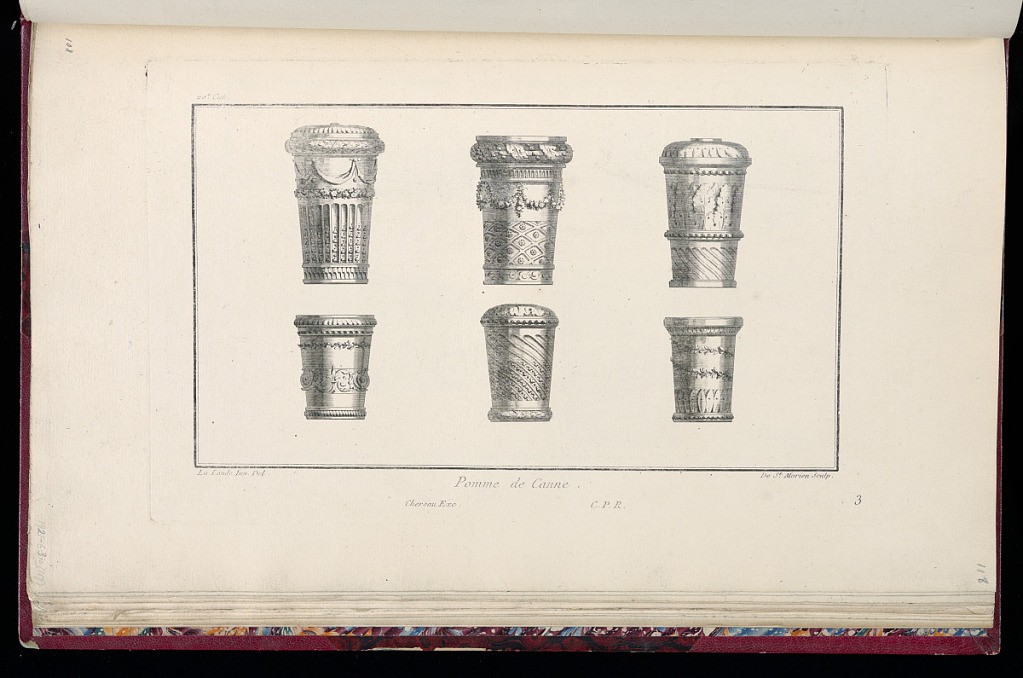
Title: Pomme de Canne
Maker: Richard de Lalonde, French, active 1780–96
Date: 1775-1788
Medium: Etching on off-white laid paper
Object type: Print
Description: Designs for six metal walking stick handles. The handles feature, clockwise from top left, gadrooning, bound leaf, drapery, garland, fluting with decorated channels; and wave band; ribbon twist with acanthus leaves and bead course, fluting, draped floral garland, lozenge with infilled rosettes, and spiraling arabesque; lancet lead, bead course, acanthus leaf, and spiral fluting; lamb tongue, wrap-around leaf, lancet leaf, and bead course; acanthus leaf, bead course, spiral fluting with decorated channels, and bound leaf; and gadrooning, bead course, leaf branch, spiral acanthus leaf ornamentation. The plate is signed and numbered.